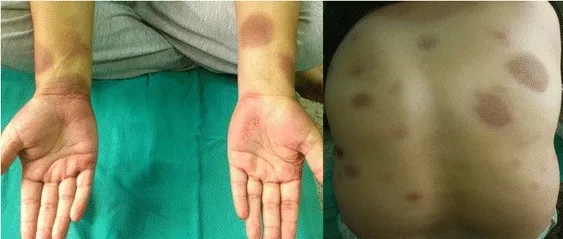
Fixed drug eruption involving the trunk and extremities.
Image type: medical_photograph (other_medical_photograph)